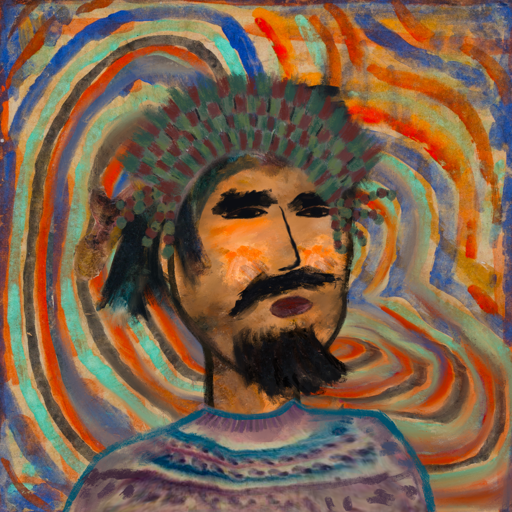
Background: Sisters, Head And Neck Side: Gypsy_Queen, Face Side: Mosgoul, Bust: HillGirl, Hair Side: Pipe, Head Accessory: After_Raid_Crown, Second Necklace: Blank, Necklace: Blank, Baby: Blank